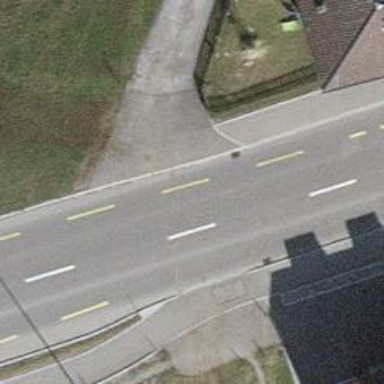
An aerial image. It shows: Secondary road with asphalt surface and designated cycle lane.